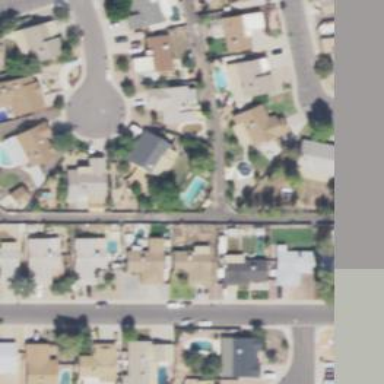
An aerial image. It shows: Alley classified as service road.